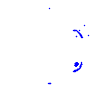
Particle: kaon